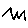
Label: zigzag